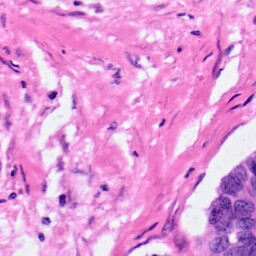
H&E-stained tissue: Pancreatic